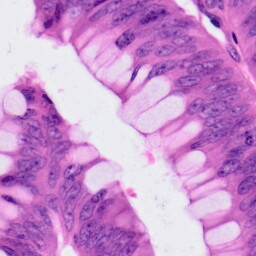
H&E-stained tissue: Colon